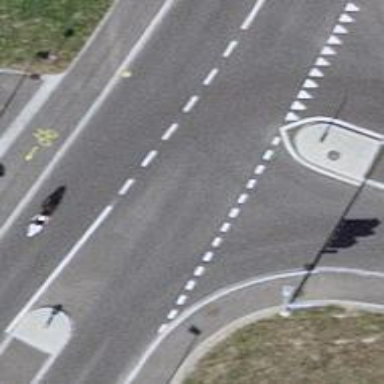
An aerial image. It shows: Primary highway with asphalt surface and separate sidewalk.